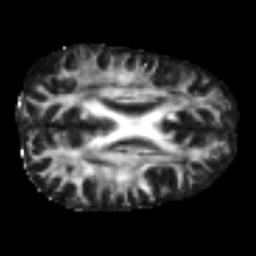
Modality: FA
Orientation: axial
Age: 46
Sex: male
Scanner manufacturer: siemens
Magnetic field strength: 3 T
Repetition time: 4.999 s
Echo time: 0.07946 s